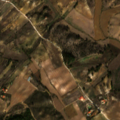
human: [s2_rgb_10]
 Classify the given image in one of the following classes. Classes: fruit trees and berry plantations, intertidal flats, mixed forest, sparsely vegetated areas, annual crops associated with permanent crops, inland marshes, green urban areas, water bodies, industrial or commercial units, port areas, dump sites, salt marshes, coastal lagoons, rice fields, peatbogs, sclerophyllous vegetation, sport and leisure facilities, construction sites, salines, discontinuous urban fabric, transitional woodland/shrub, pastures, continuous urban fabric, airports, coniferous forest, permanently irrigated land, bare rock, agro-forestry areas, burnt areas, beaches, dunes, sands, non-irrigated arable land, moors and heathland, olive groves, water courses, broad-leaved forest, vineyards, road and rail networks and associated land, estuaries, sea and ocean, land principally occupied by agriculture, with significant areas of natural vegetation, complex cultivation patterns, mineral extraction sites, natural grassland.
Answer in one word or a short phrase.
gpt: permanently irrigated land, olive groves, annual crops associated with permanent crops, complex cultivation patterns